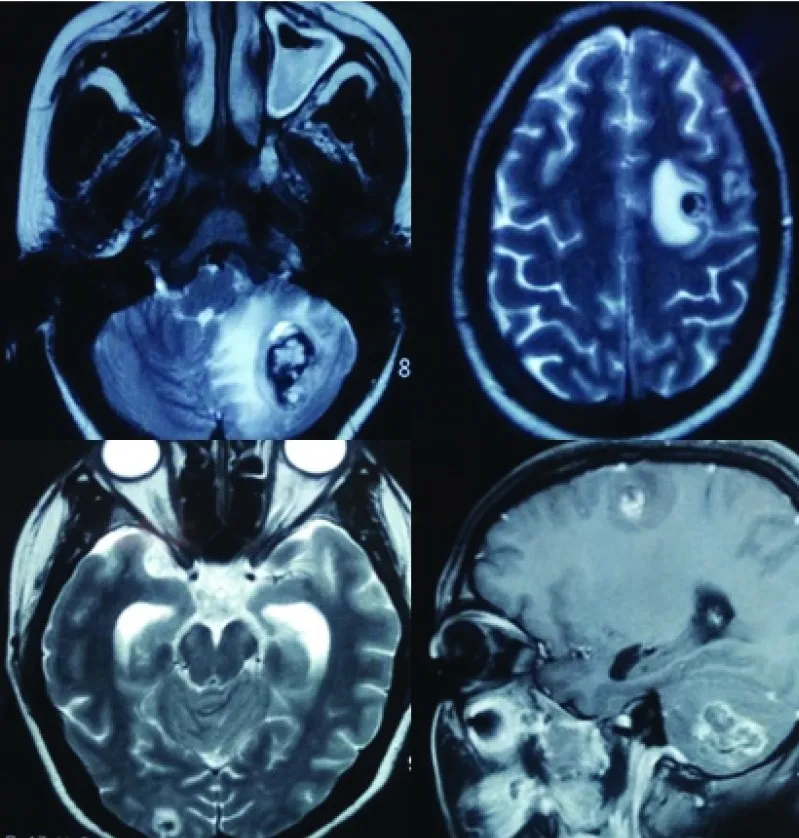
MRI images showing multiple lesions within the brain at different phase of resolution.
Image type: radiology (mri)